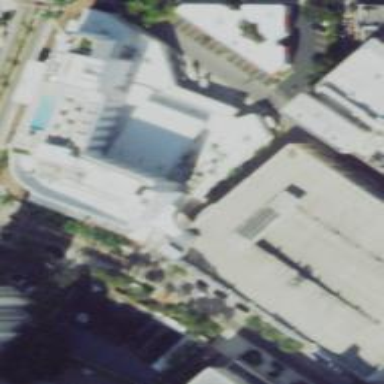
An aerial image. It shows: Hotel building with rooftop swimming pool.